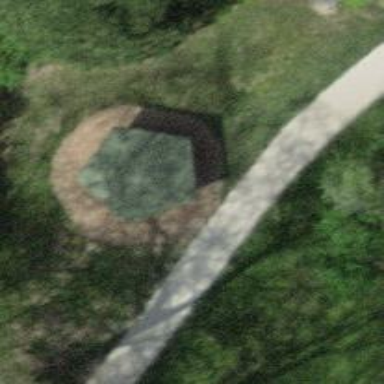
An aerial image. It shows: Shelter.